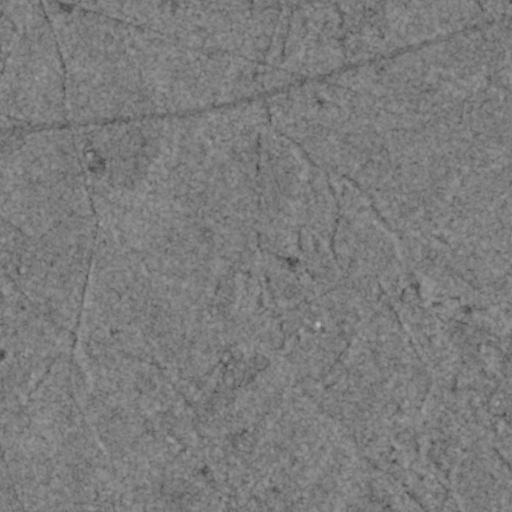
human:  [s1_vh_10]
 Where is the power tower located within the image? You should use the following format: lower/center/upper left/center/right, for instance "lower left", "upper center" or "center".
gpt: The power tower is located in the left of the image.
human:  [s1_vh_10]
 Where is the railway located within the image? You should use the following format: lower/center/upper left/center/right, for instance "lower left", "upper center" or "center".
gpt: The railway is located in the lower of the image.
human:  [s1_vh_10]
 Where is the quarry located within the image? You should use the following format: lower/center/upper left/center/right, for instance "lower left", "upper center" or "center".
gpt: There is no quarry in the image.

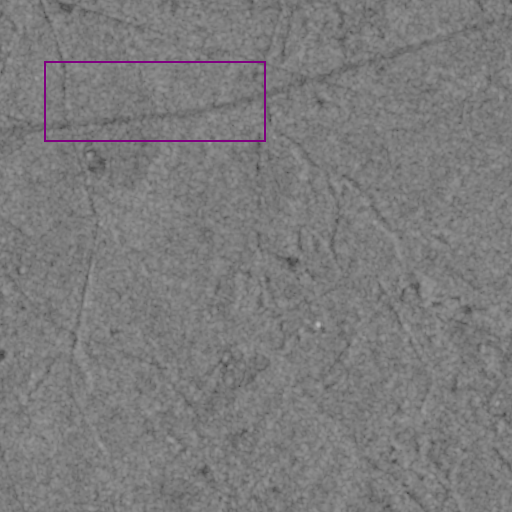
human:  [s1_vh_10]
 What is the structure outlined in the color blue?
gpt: There is no blue outline.
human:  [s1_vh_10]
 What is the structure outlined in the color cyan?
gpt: There is no structure outlined in cyan.